Question: I have a signature screen in my application that is suppose to show in Landscape, but the iPhone status bar displays in Portrait mode. How to get the Status bar to show in Landscape mode instead of portrait mode? I tried setting the Landscape orientation to status bar in ViewDidLoad, but no luck..
I use presentViewController to push screen,

Please find the below snippet of code to push the screen to Landscape mode.
'''
// Override to allow orientations other than the default Landscape orientation.
- (NSUInteger)supportedInterfaceOrientations {
return UIInterfaceOrientationMaskAll;
}
- (BOOL) shouldAutorotate {
return YES;
}
- (UIInterfaceOrientation)preferredInterfaceOrientationForPresentation {
return UIInterfaceOrientationLandscapeRight;
}
'''
Any help is greatly appreciated!
Thanks,
Ramesh
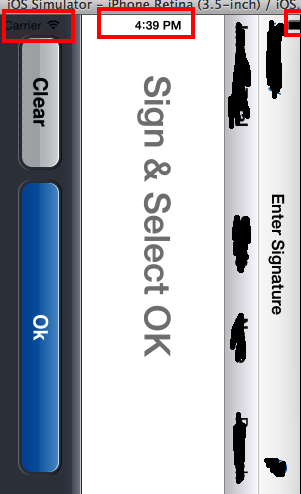
Answer: Resolved by adding the following methods,
'''
- (void)viewWillAppear:(BOOL)animated {
[[UIApplication sharedApplication] setStatusBarOrientation:UIInterfaceOrientationLandscapeRight animated:NO];
}
- (void)viewWillDisappear:(BOOL)animated {
[[UIApplication sharedApplication] setStatusBarOrientation:UIInterfaceOrientationPortrait animated:NO];
}
'''